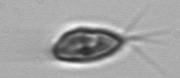
Label: Chrysochromulina